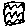
Label: zigzag